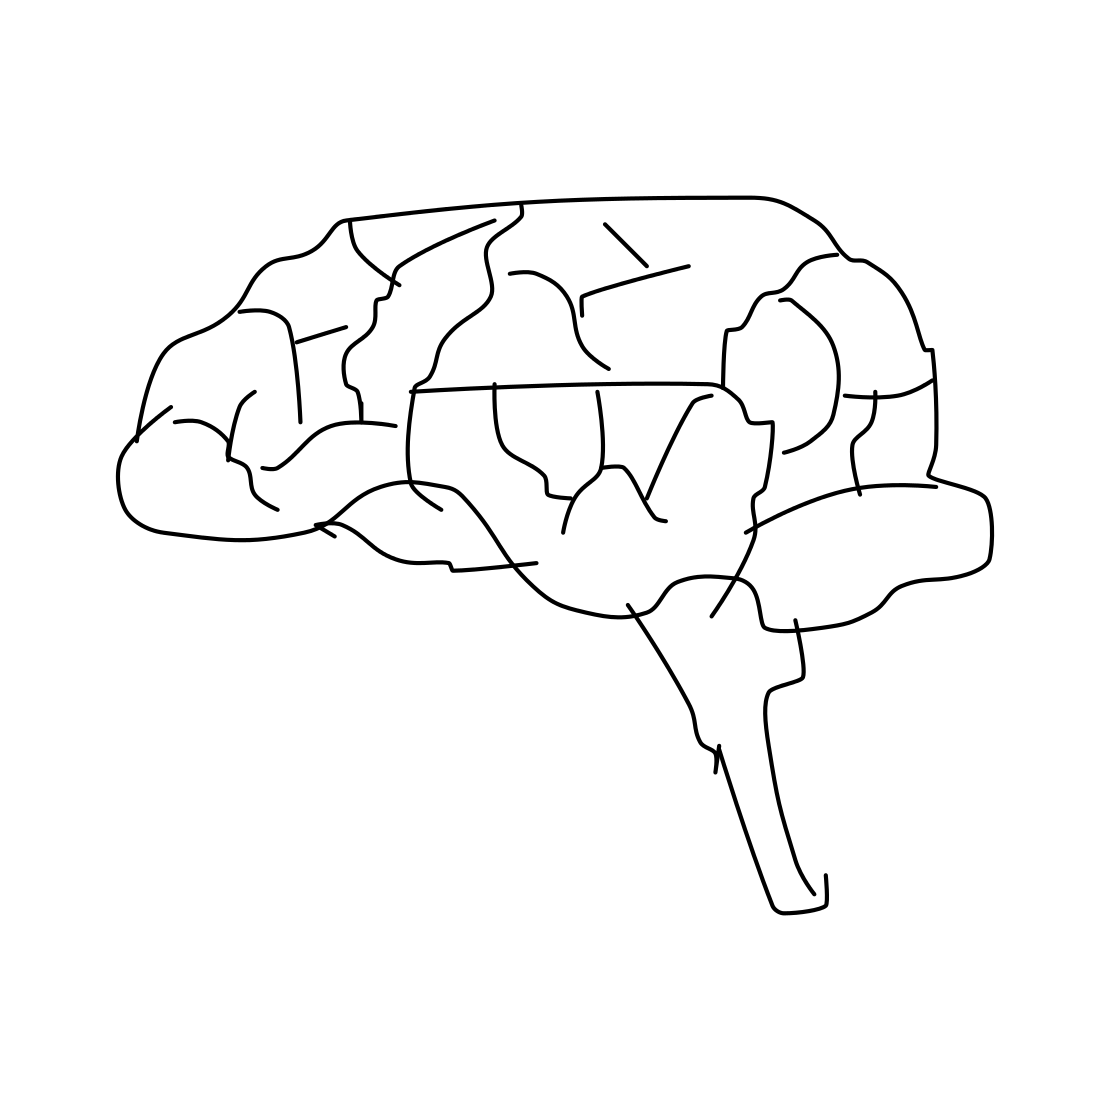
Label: brain